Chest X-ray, PA view. Patient: 40 years old, sex M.
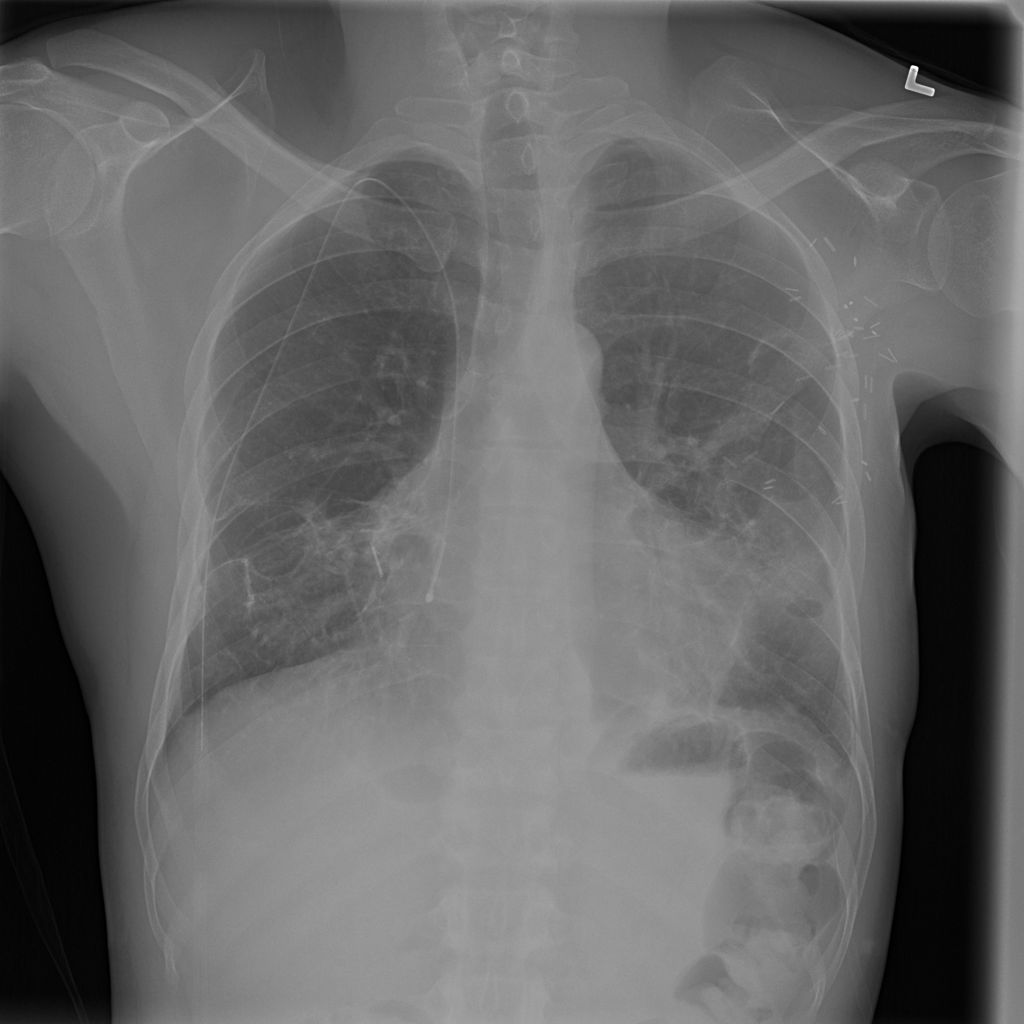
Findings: Consolidation, Effusion, Pneumothorax